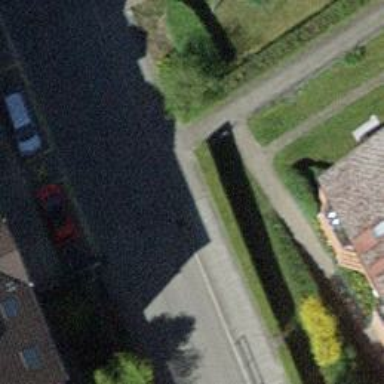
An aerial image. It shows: Footway made of paving stones.